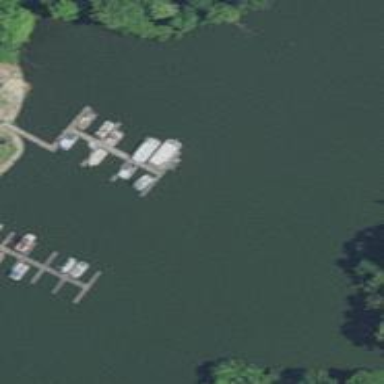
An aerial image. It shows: Pier with mooring facilities.